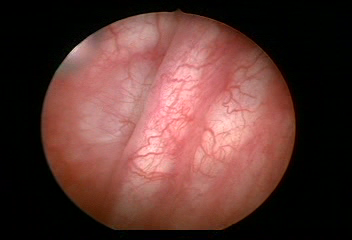
Modality: WLC
Class: Normal mucosa
Bladder cancer association: No